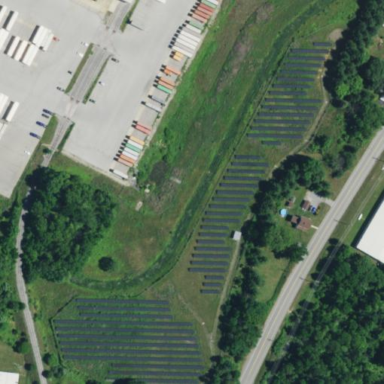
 consisting of solar photovoltaic panels."